The image is an STFT spectrogram (time versus frequency) of a rolling-element bearing's vibration signal. Diagnose the bearing from this image, choosing from: normal, inner_race, outer_race, ball.
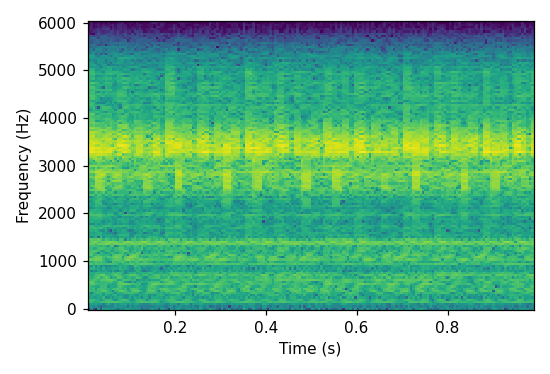
Answer: outer_race